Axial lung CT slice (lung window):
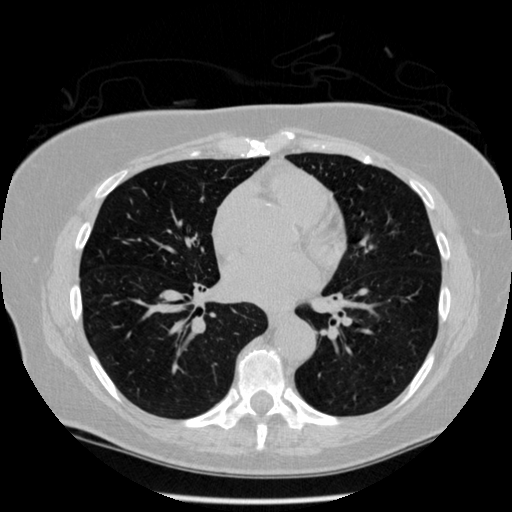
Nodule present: no